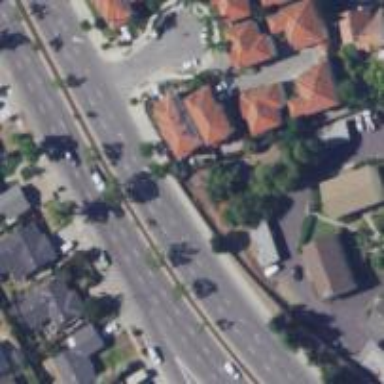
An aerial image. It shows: Primary highway surrounded by residential buildings.